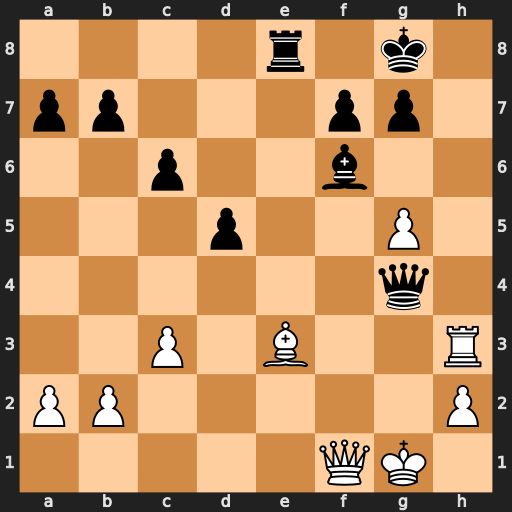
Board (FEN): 4r1k1/pp3pp1/2p2b2/3p2P1/6q1/2P1B2R/PP5P/5QK1
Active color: w
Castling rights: -
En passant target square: -
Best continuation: Rg3 Qxg3+ hxg3